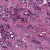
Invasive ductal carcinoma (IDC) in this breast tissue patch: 1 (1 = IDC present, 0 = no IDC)